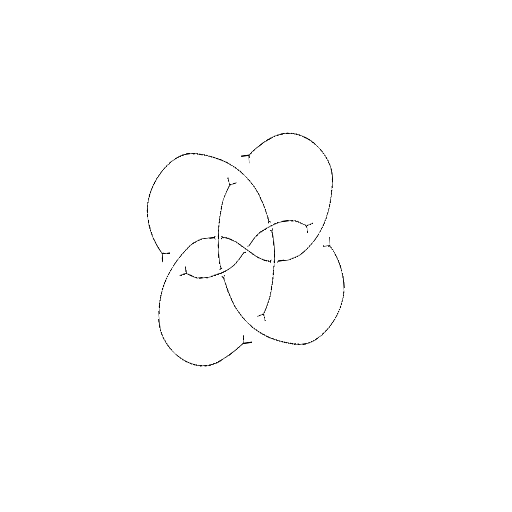
Crossing number: 9